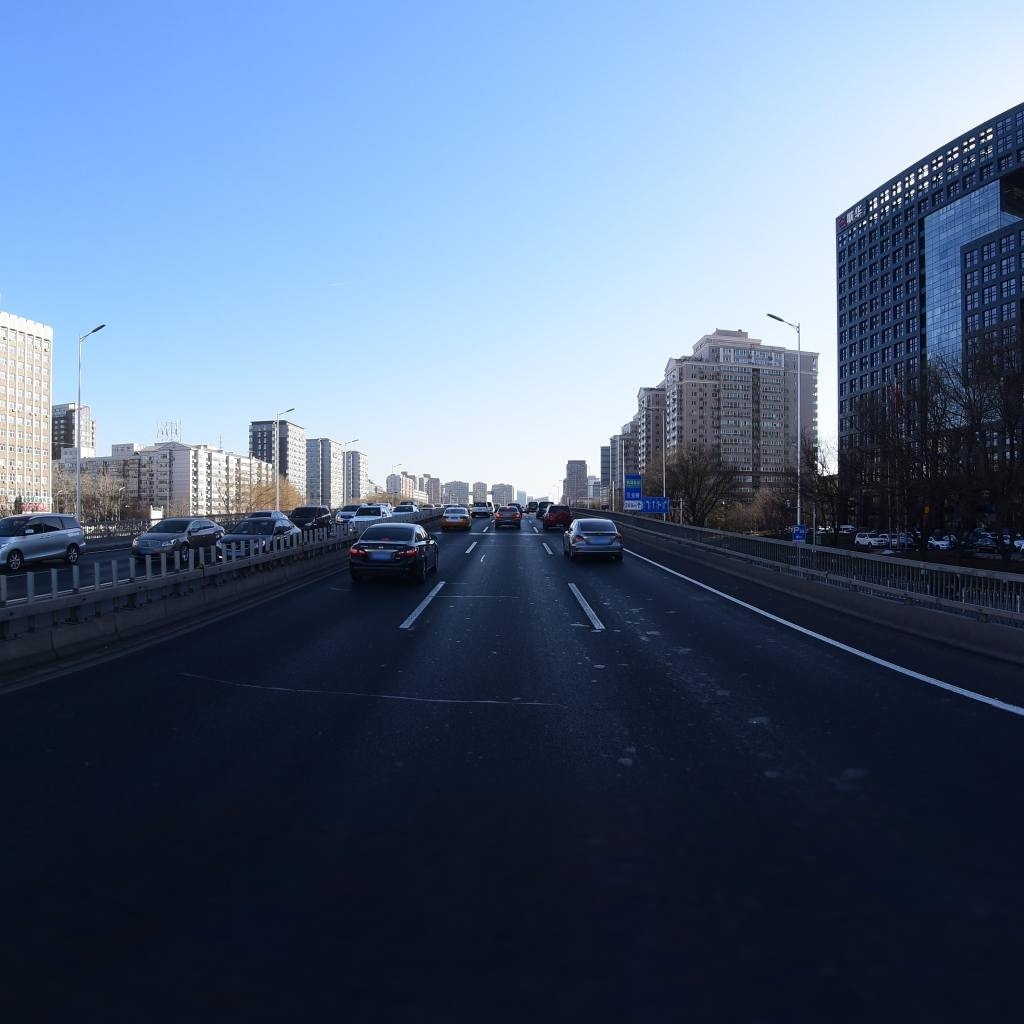
Region: Dongcheng
Road damage annotations: transverse patch, transverse patch, transverse patch, longitudinal patch